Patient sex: M
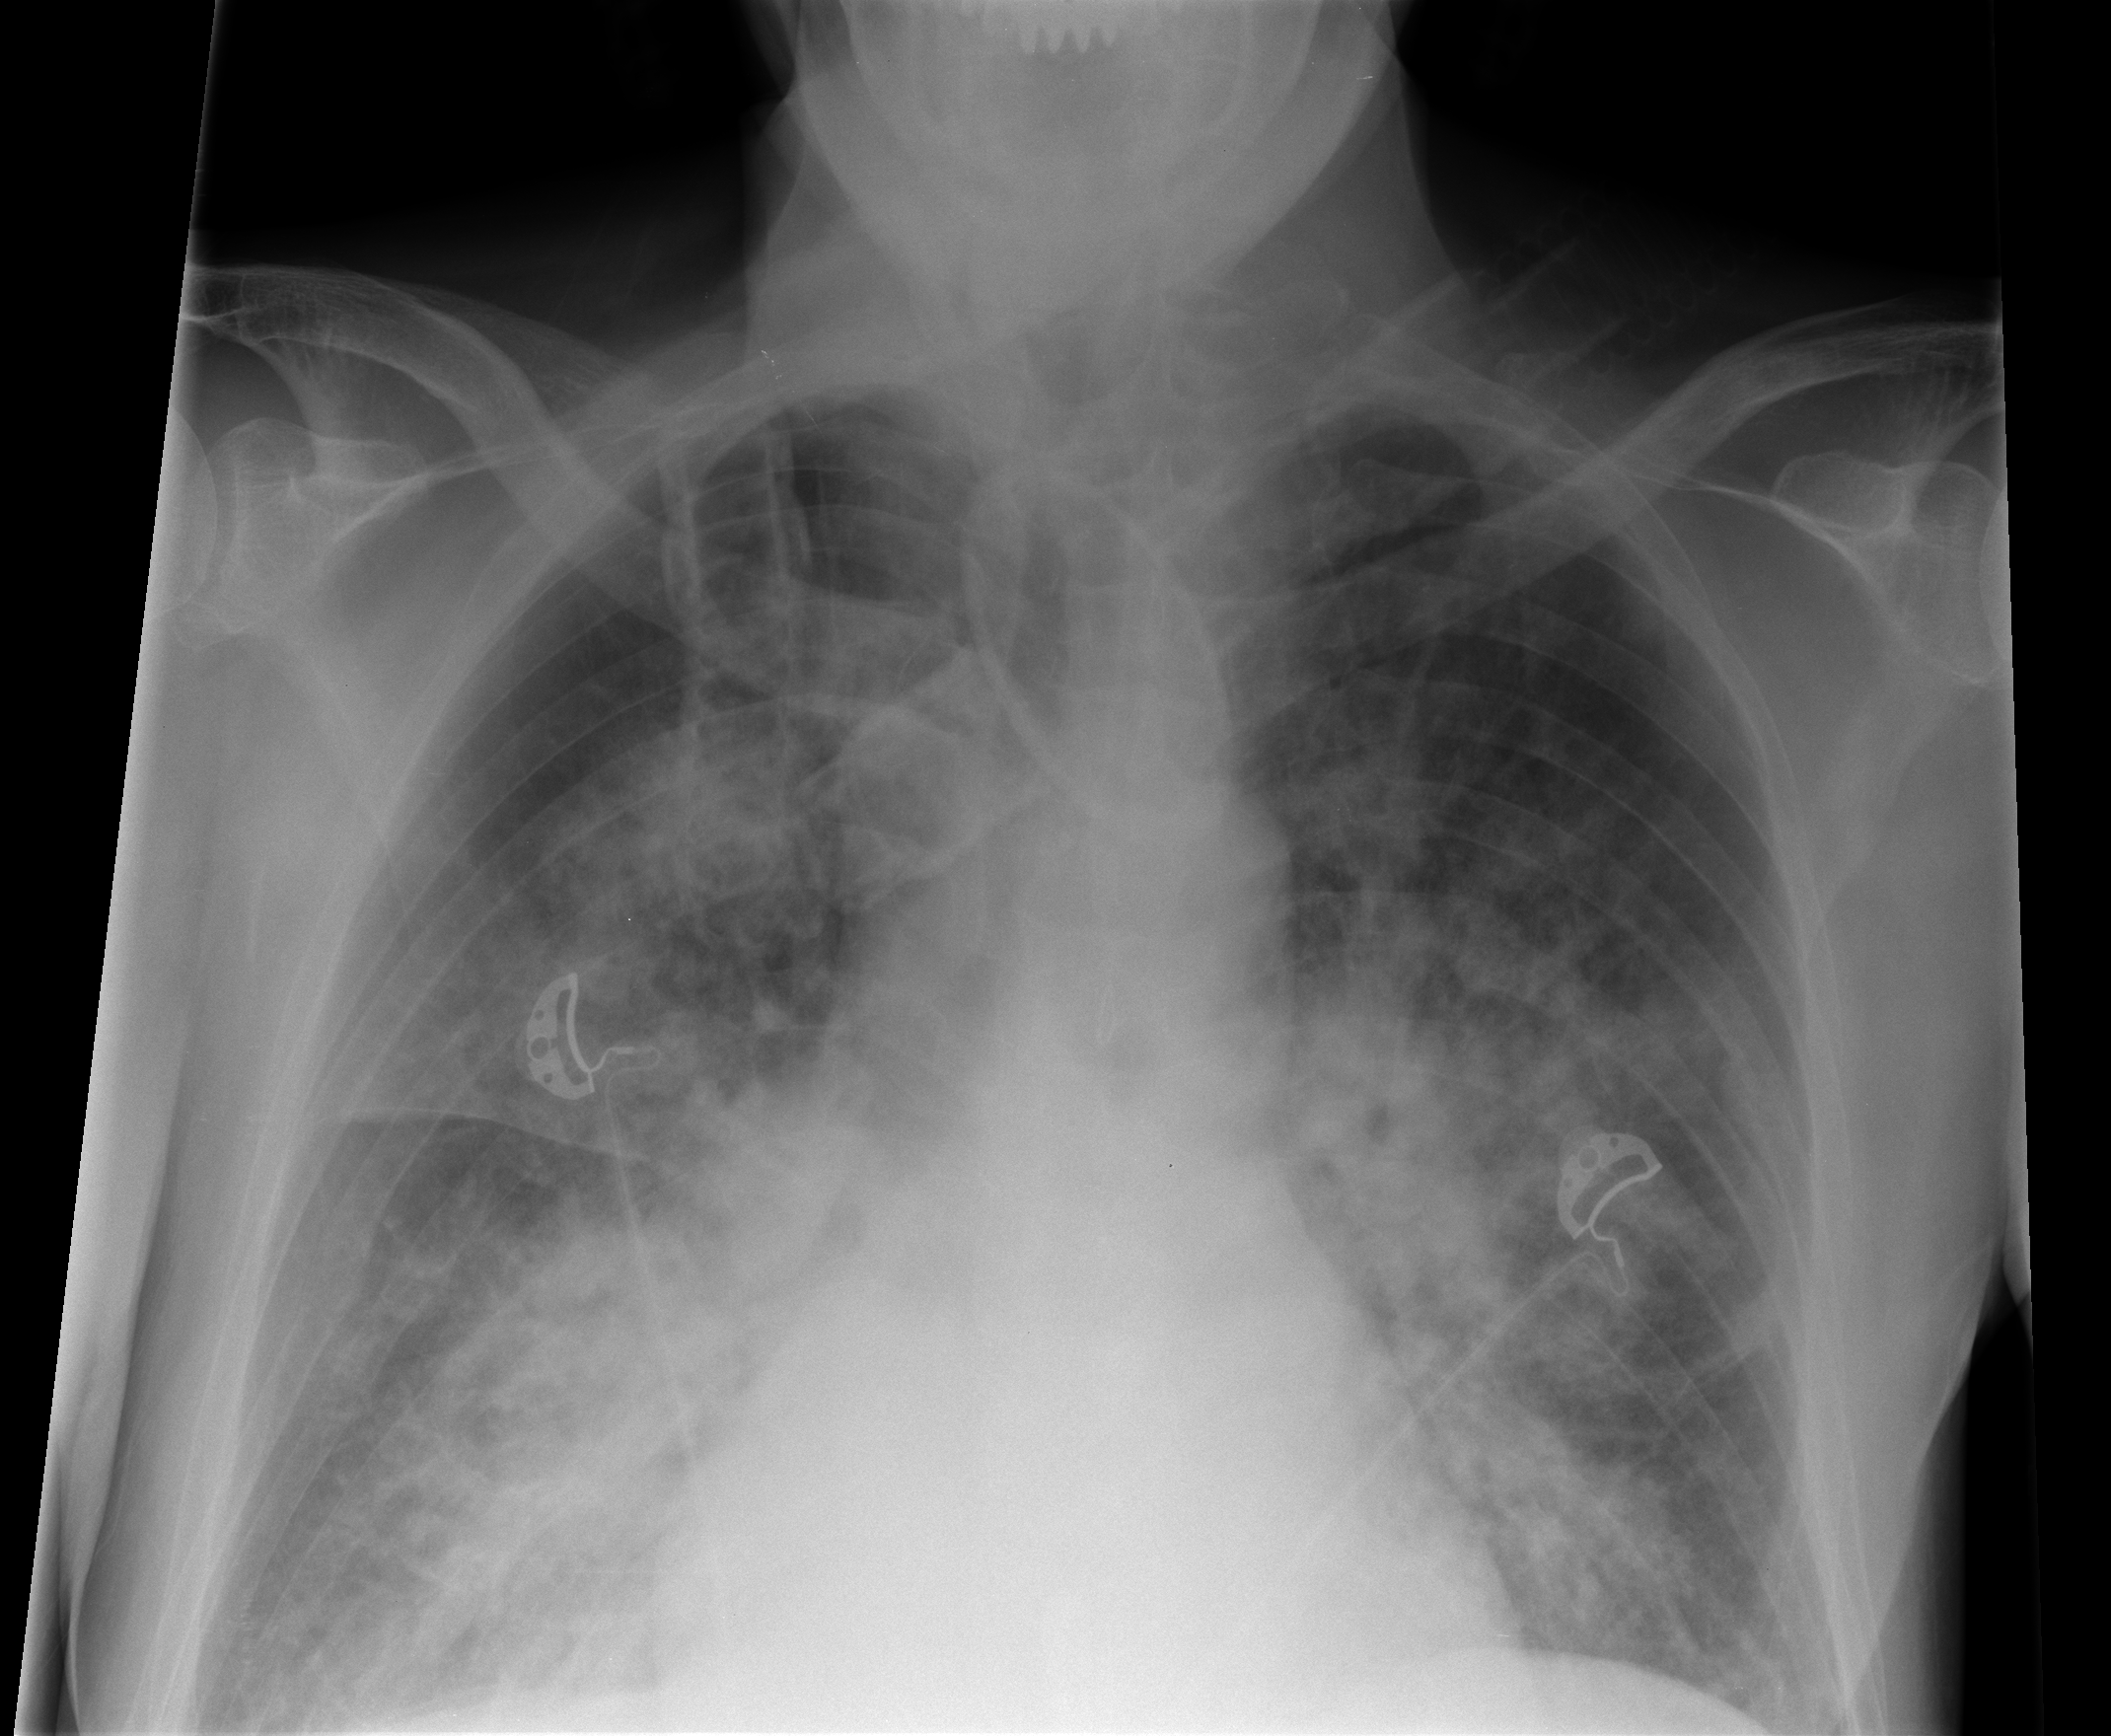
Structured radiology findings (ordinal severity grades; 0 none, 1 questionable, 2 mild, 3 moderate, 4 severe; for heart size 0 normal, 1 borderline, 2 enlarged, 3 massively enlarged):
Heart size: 0
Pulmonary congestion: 2
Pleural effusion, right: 0
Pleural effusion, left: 0
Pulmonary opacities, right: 3
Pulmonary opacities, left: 3
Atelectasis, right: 2
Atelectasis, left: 2